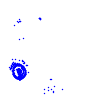
Particle: electron